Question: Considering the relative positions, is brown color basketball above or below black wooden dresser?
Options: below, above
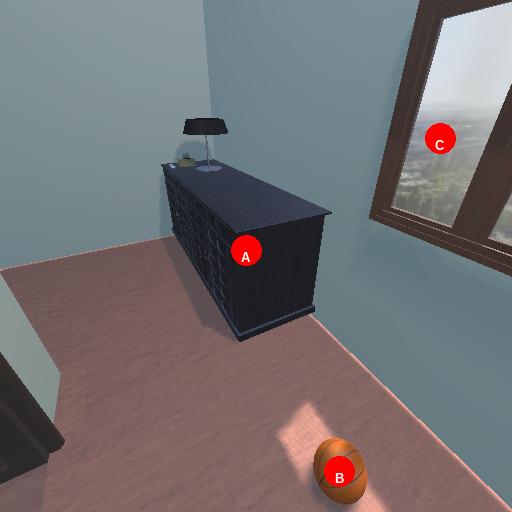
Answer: below